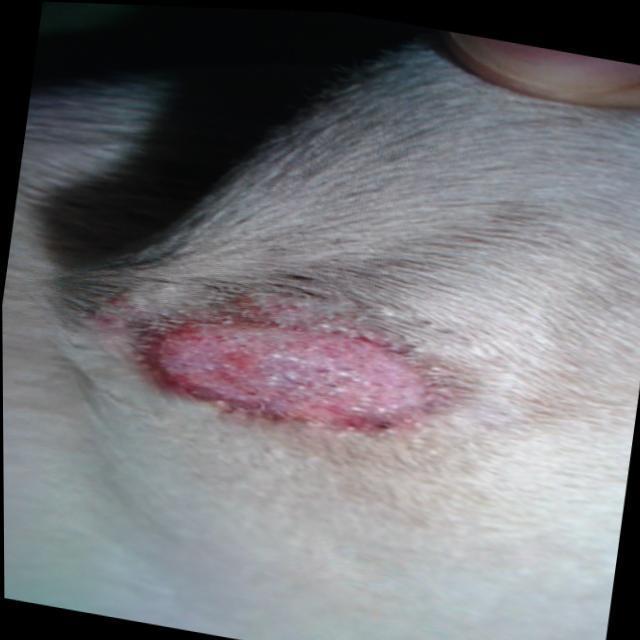
Canine ringworm (Dermatophytosis) — fungal infection caused by Microsporum or Trichophyton. Presents with circular alopecia, scaling, crusting, and broken hairs.